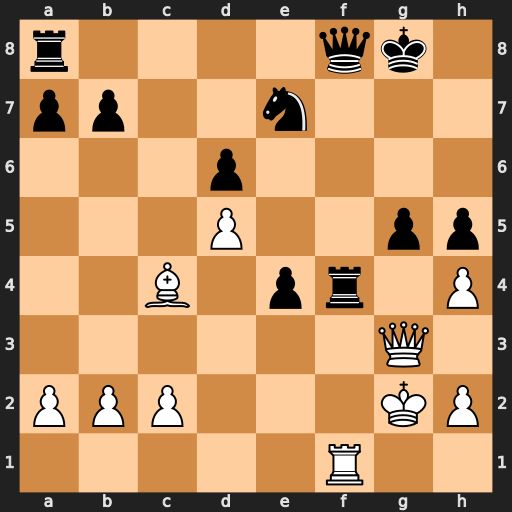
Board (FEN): r4qk1/pp2n3/3p4/3P2pp/2B1pr1P/6Q1/PPP3KP/5R2
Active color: w
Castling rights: -
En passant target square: -
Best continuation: Qxg5+ Qg7 Qxg7+ Kxg7 Rxf4